Interaction volume radius: 5 \u00c5
Interaction volume height: 15 \u00c5
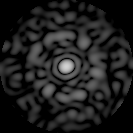
Disorder parameter: 0.8455